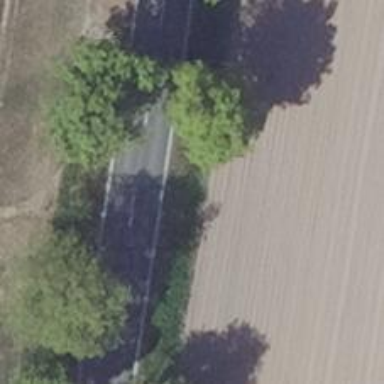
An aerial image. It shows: Deciduous broadleaved tree.